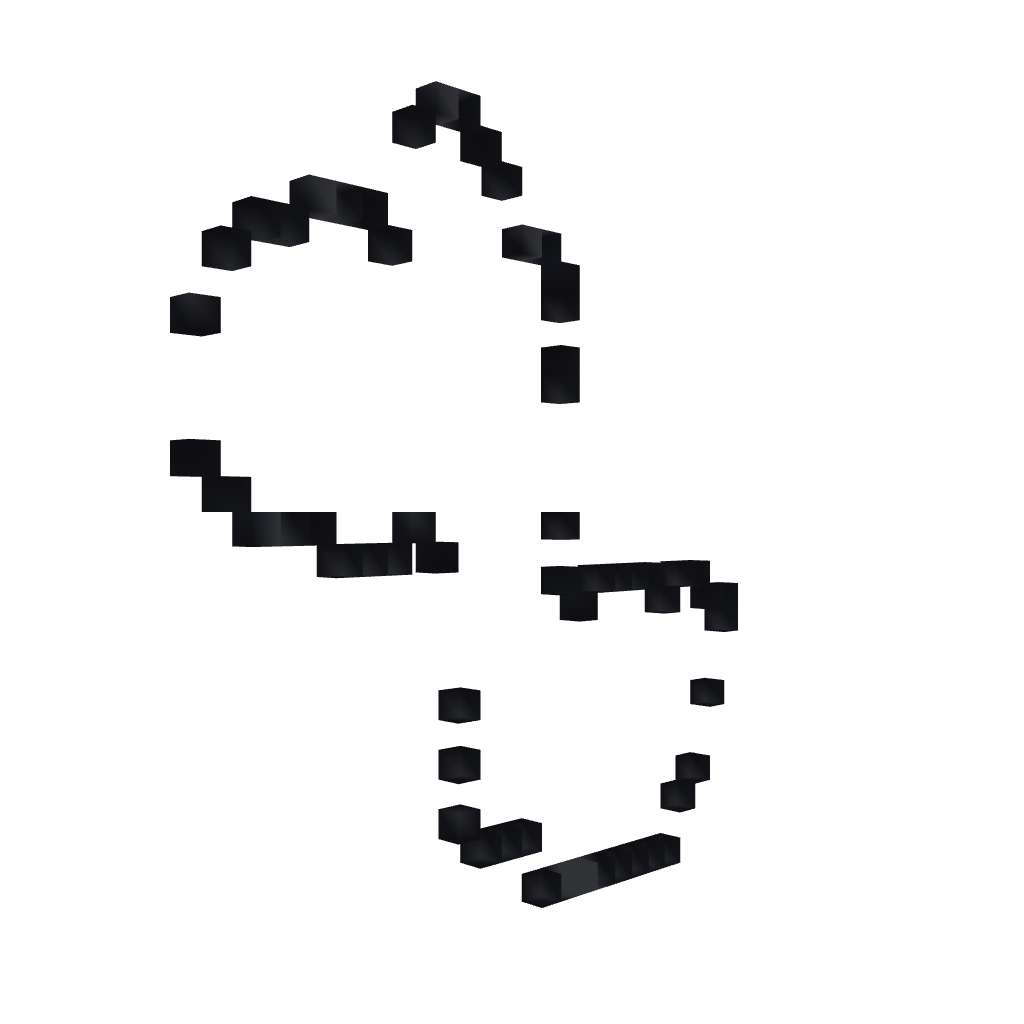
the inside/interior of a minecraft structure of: Yoshi